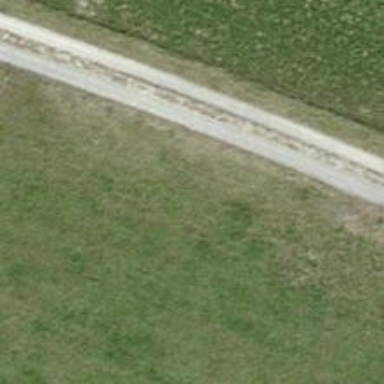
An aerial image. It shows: Pebblestone track with grade3 tracktype.